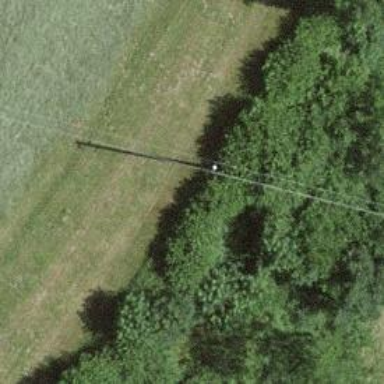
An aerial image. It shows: Utility pole as the man-made structure.